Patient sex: M
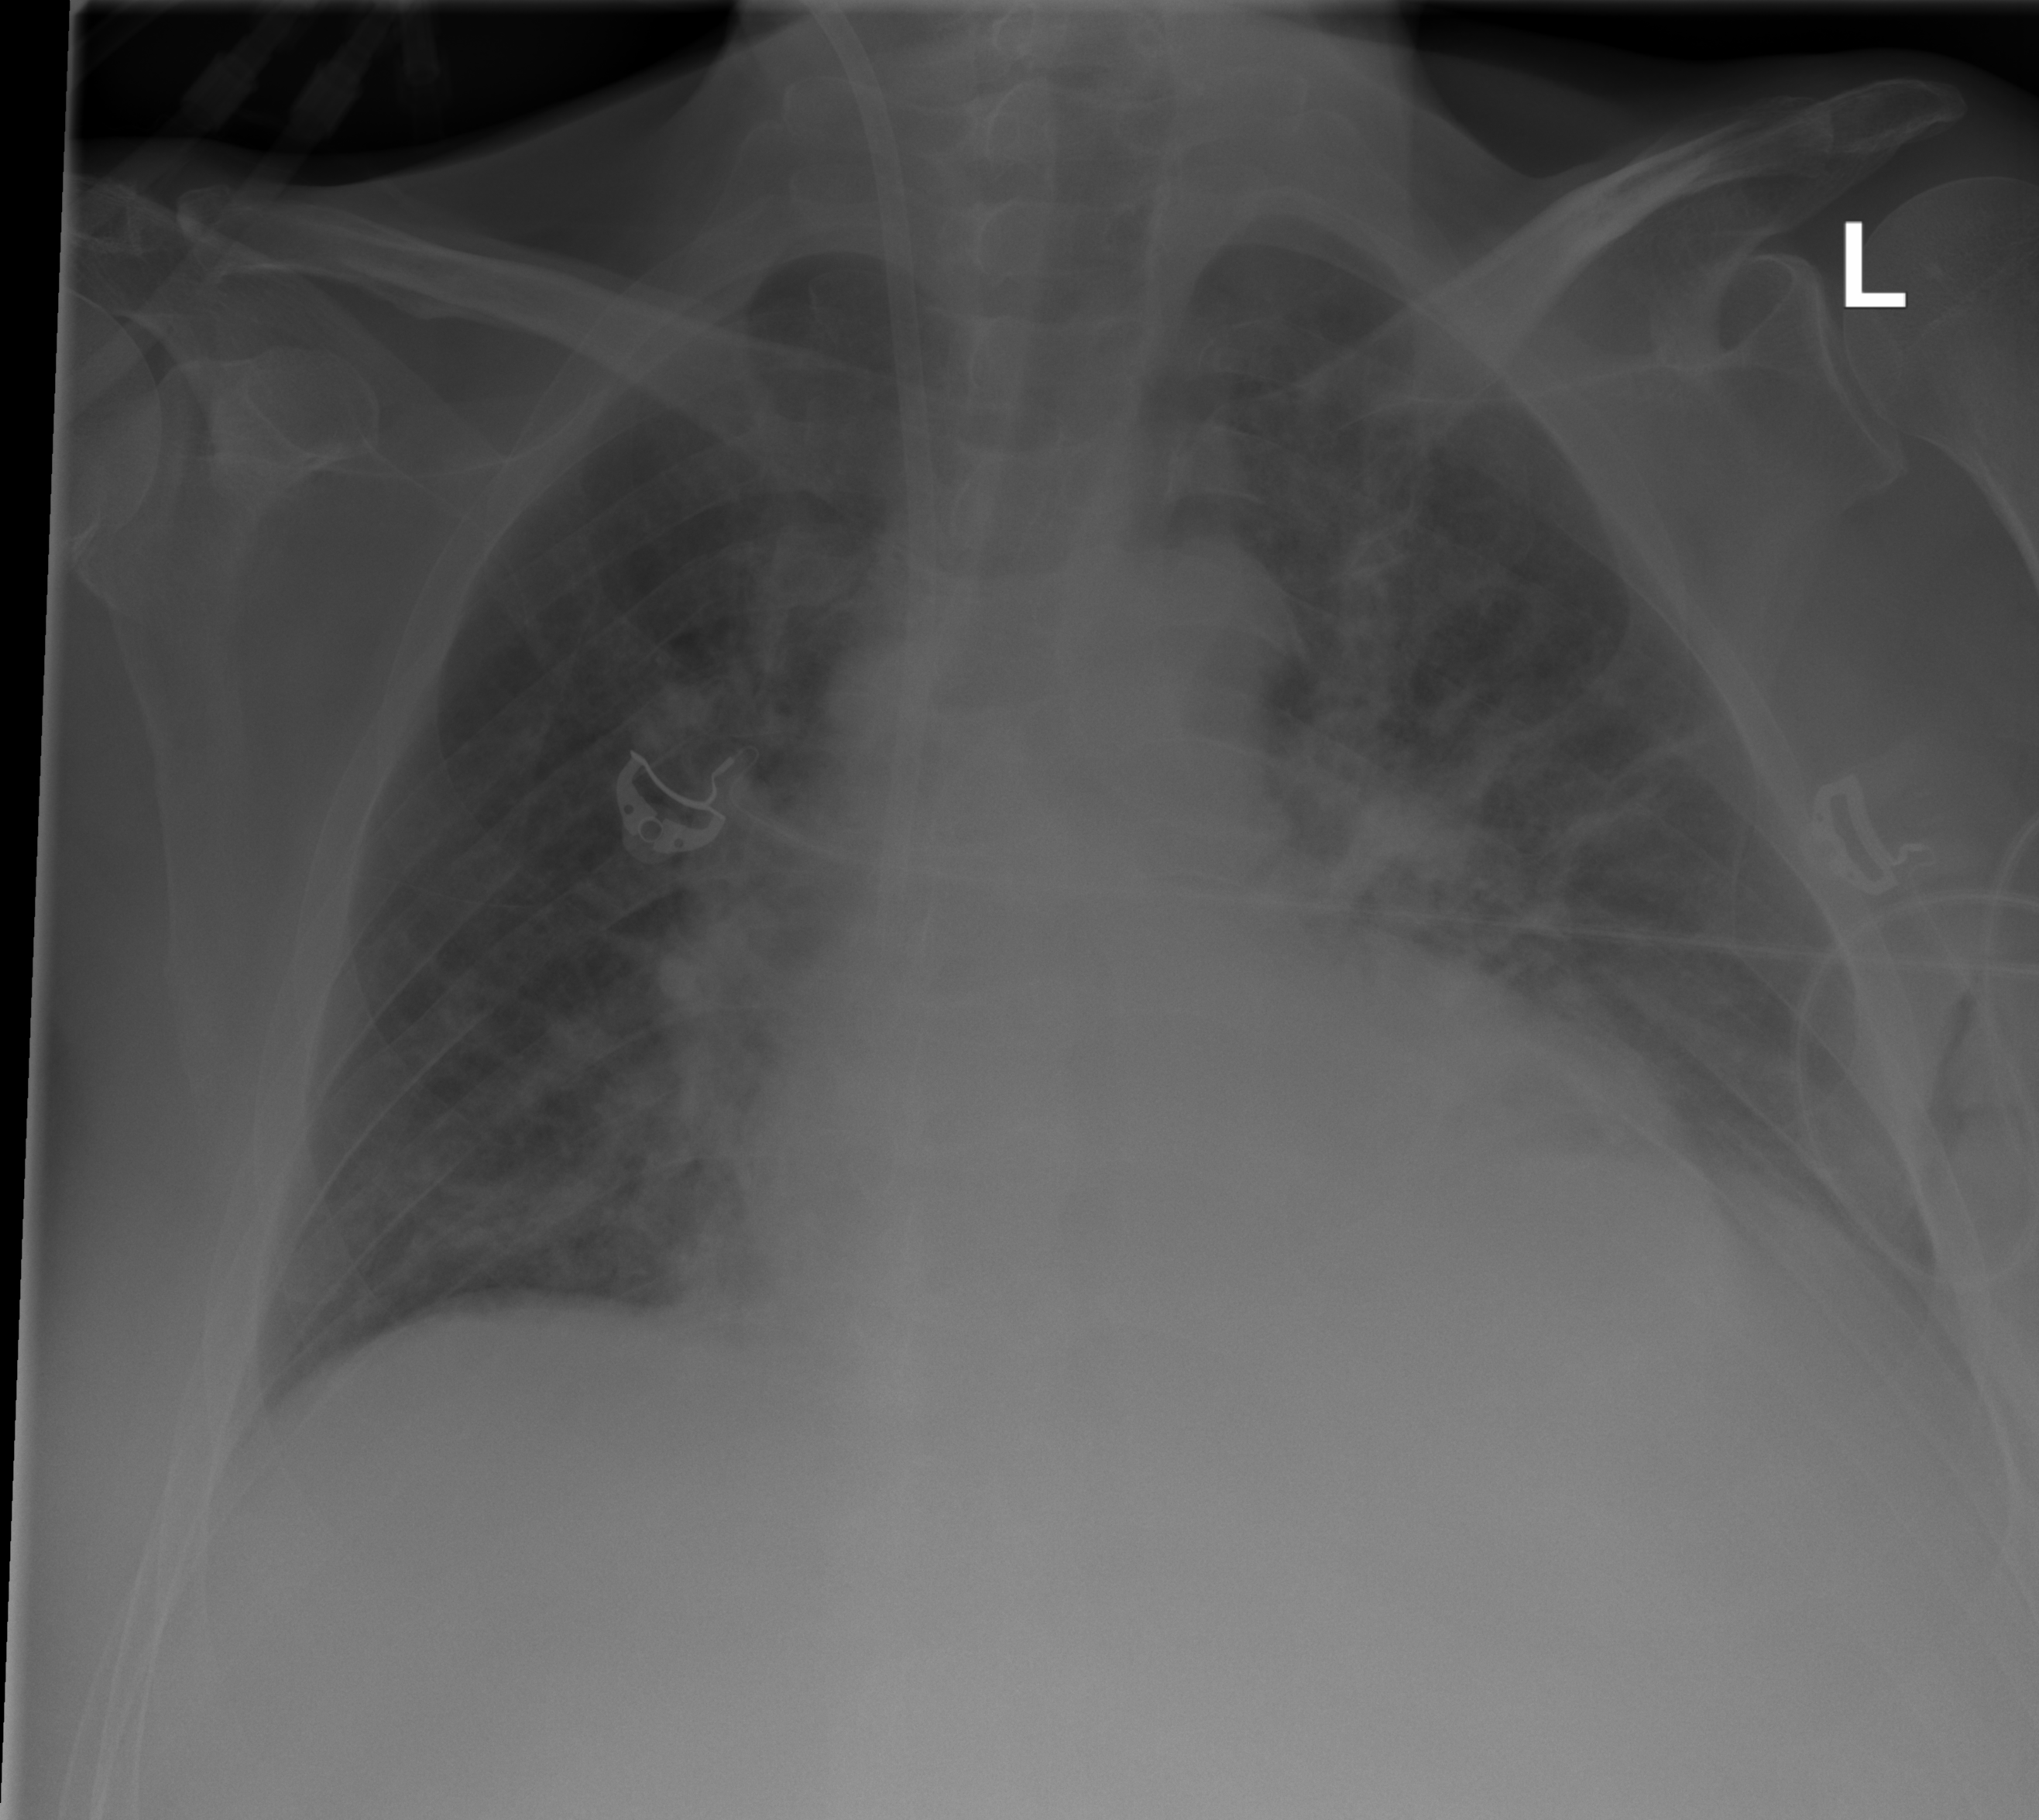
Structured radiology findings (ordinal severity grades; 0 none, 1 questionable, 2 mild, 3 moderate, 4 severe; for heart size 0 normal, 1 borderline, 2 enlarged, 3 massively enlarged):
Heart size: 1
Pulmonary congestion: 1
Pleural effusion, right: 0
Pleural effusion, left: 2
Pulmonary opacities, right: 0
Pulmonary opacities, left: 0
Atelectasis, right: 0
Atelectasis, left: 0